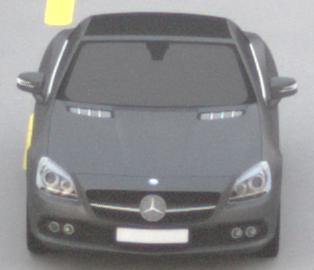
Make: Mercedes-Benz
Model: SLK 200
Detailed model: SLK-Class (172)
Model produced from: 2011/03
Model produced until: 2015/04
Doors: 2
Color: gray
Road condition: dry road
Daytime: sunrise or sunset
Contrast: low contrast